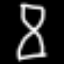
Label: hourglass